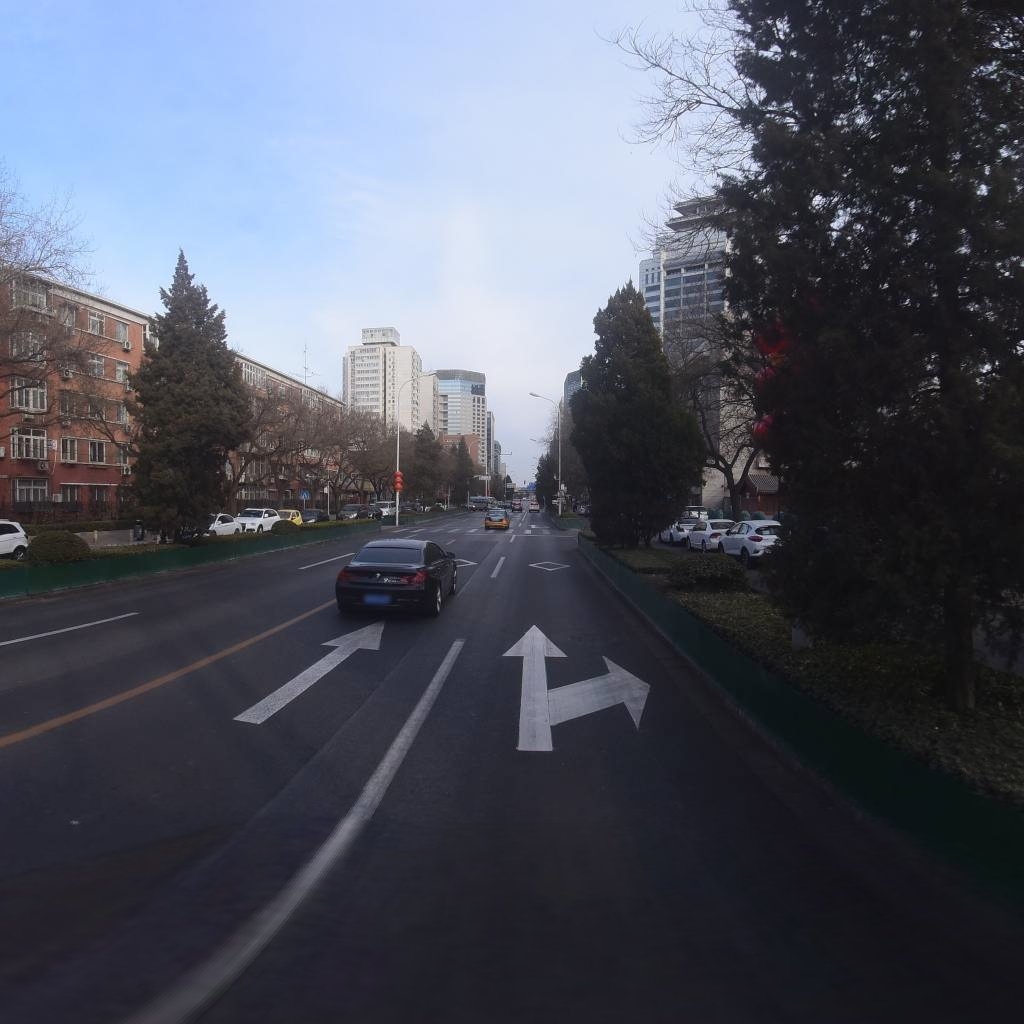
Region: Xicheng
Road damage annotations: longitudinal crack